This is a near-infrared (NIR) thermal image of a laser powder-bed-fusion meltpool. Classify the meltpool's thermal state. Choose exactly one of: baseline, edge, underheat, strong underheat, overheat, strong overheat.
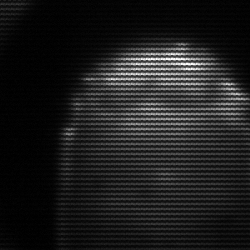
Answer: edge